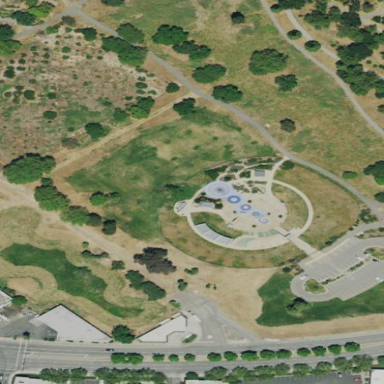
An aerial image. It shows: Park.